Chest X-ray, PA view. Patient: 48 years old, sex M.
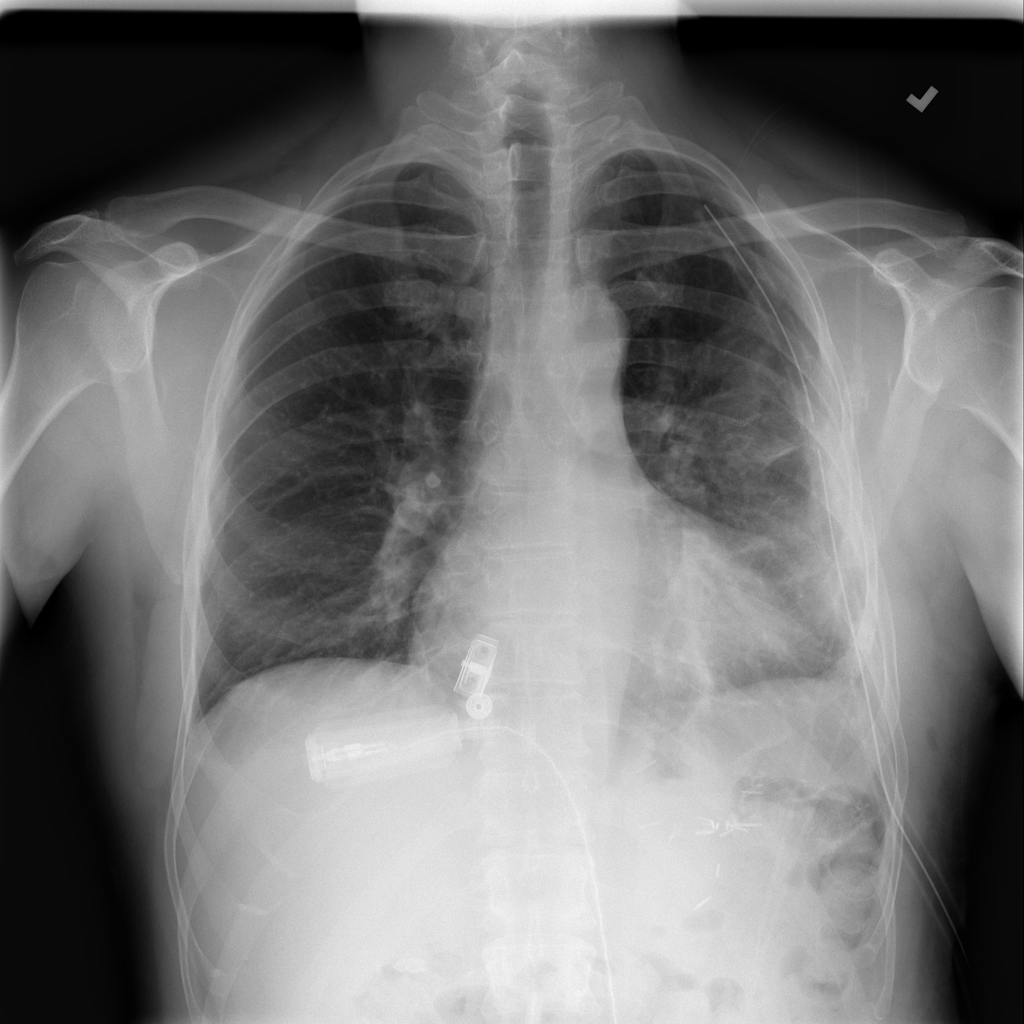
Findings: No Finding